Aerial crown-view tile of a tropical tree (Barro Colorado Island, Panama), acquired 20241112:
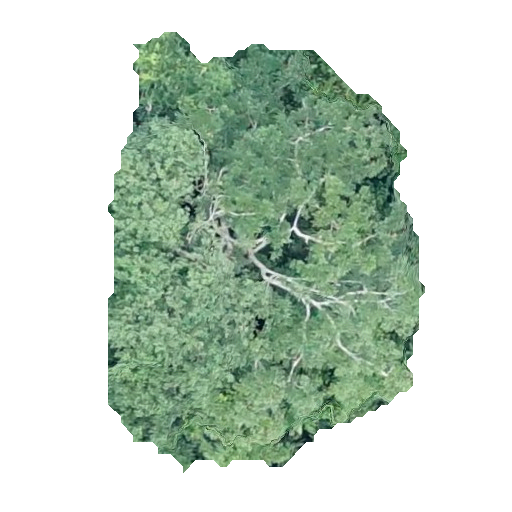
Species: Hieronyma alchorneoides
GBIF accepted scientific name: Hieronyma alchorneoides
Crown area: 169.223 m²